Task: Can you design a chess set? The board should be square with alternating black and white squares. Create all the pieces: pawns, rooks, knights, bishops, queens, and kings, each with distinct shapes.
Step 460:
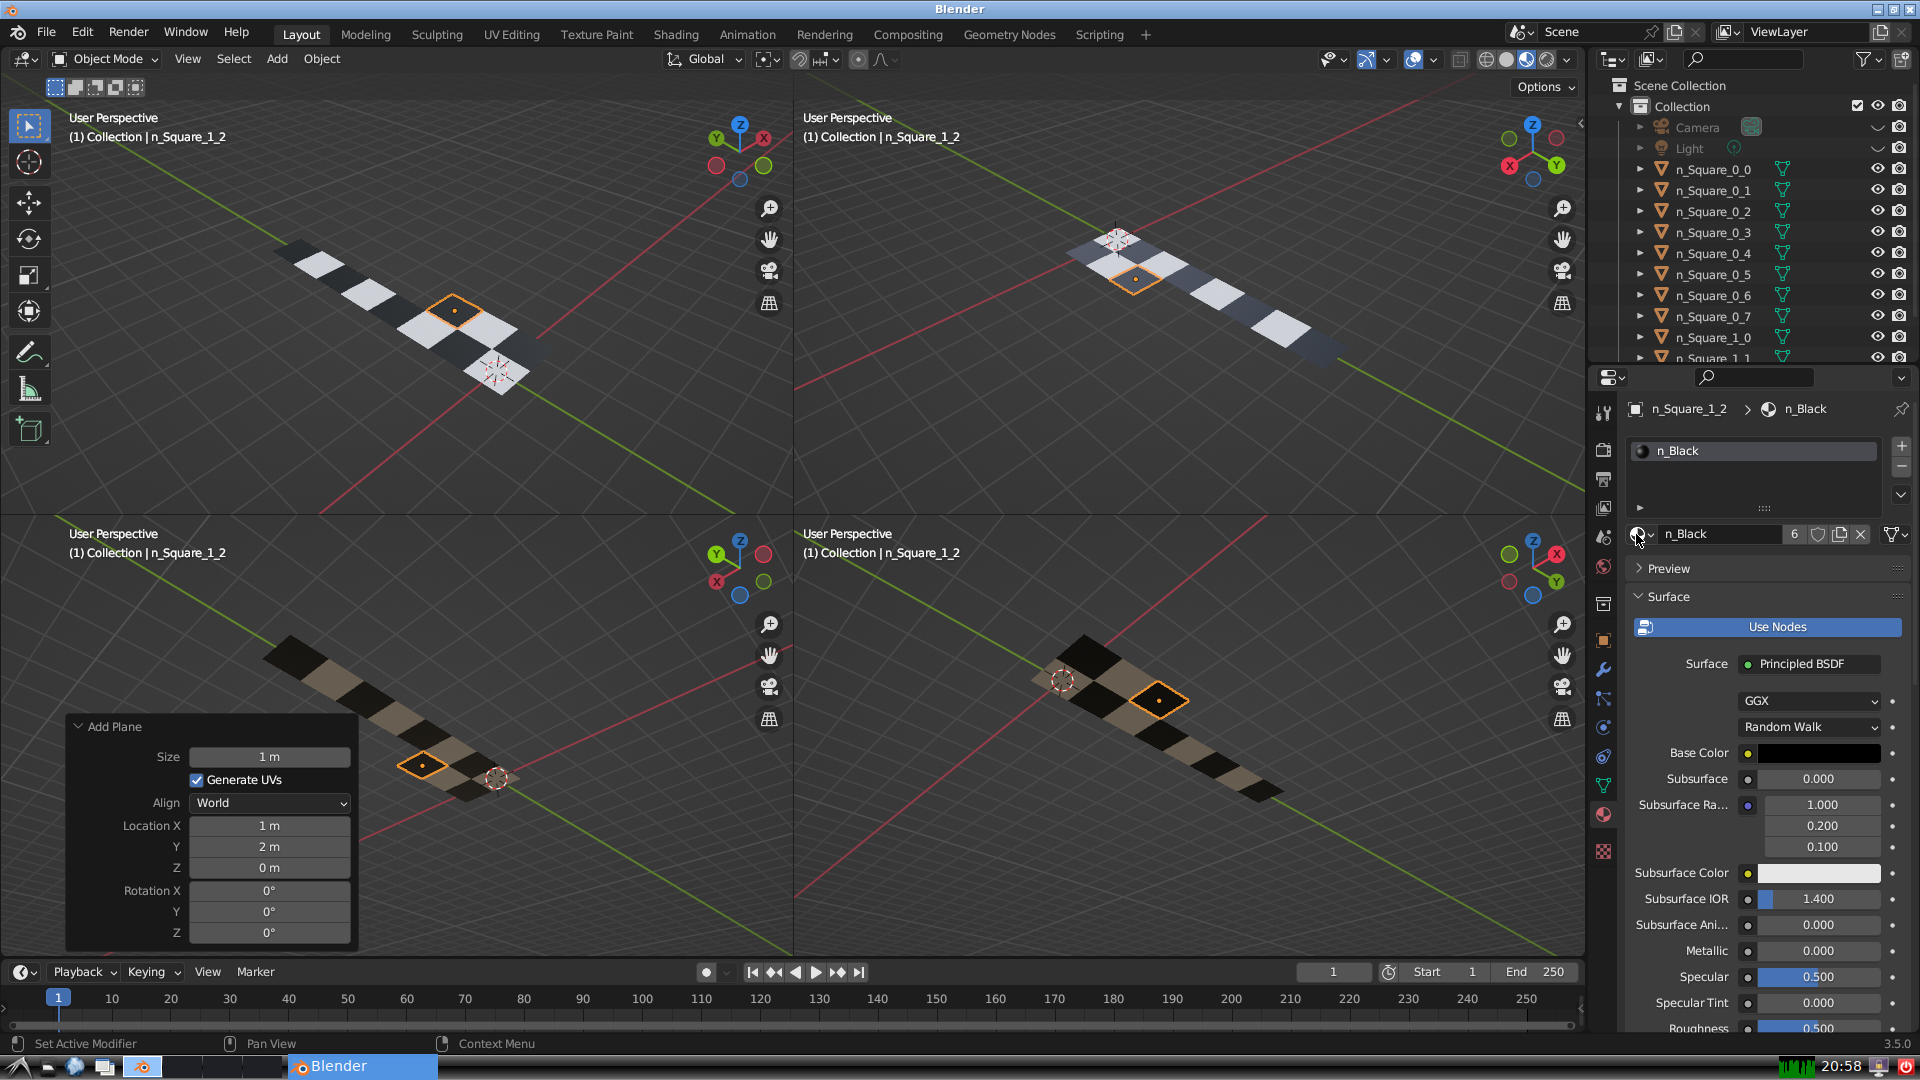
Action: {"mouse_move": [278, 58]}